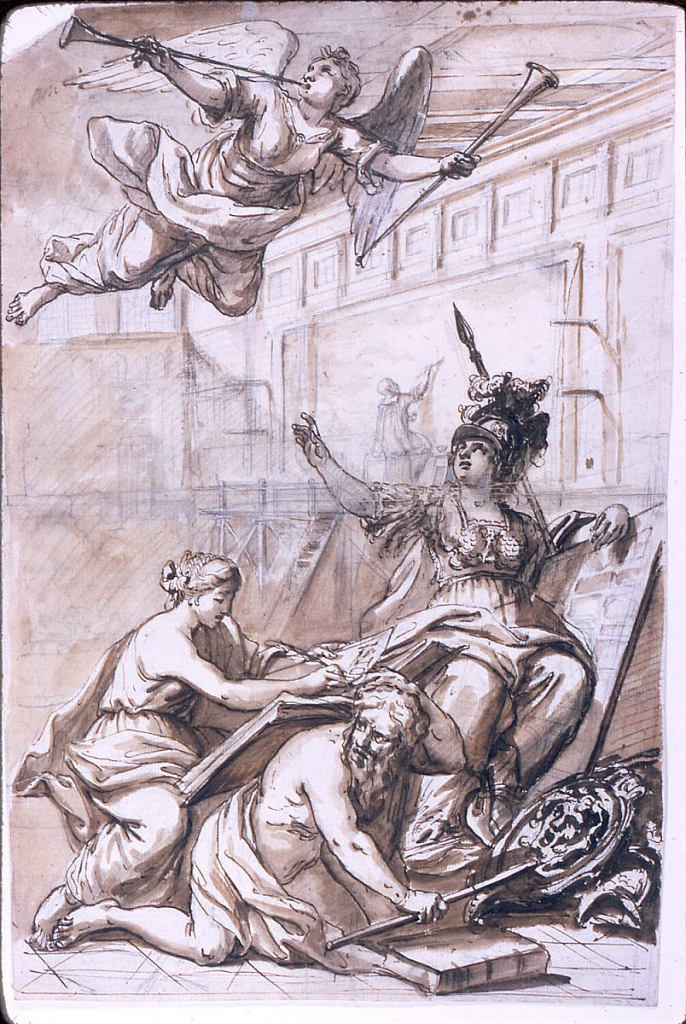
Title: Study for a Tribute to Giorgio Vasari
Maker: Sante Pacini, Italian, 1735–1790
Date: ca. 1781
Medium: Pen and black and brown ink, brush and brown wash, black chalk on white laid paper
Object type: Drawing
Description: Minerva dictating to Story, who writes "I STUR[ia]" in a book which the kneeling Saturnus holds on his black.  A genius with two trumpets flies above.  The setting is in a hall with a painter sitting upon a scaffolding and painting a fresco.  Reverse:  pen and chalk sketches of a man climbing a ladder and carrying a package on his head.  Chalk outline of coffers of a ceiling.